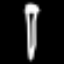
Label: pencil